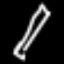
Label: pencil